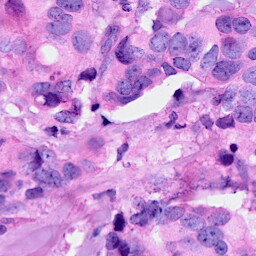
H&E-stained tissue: Breast